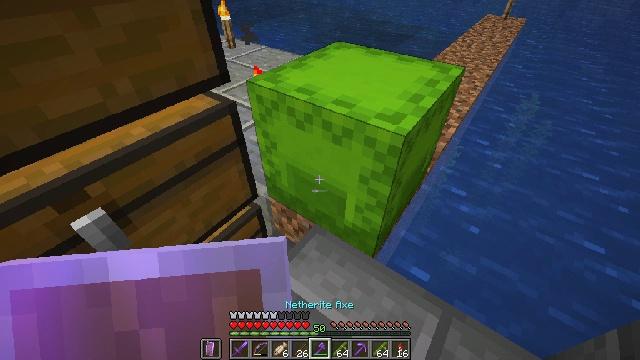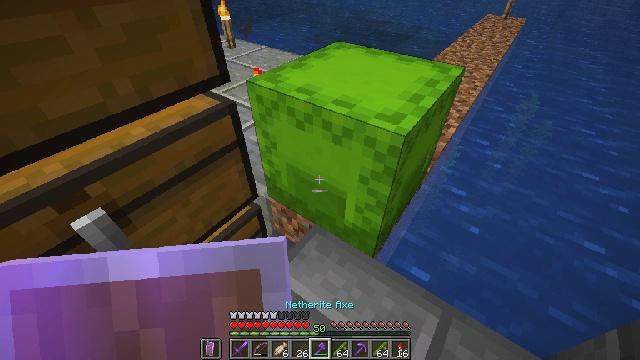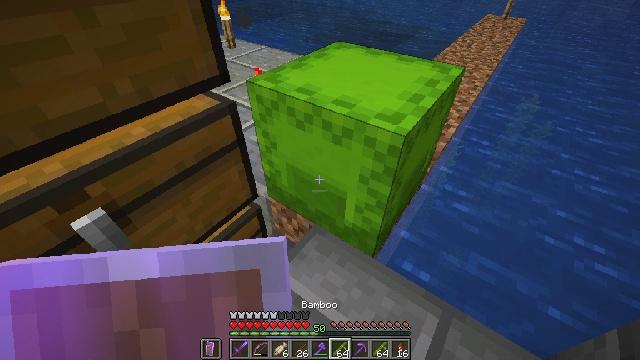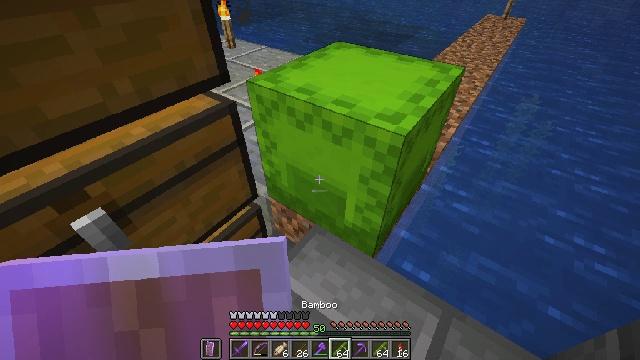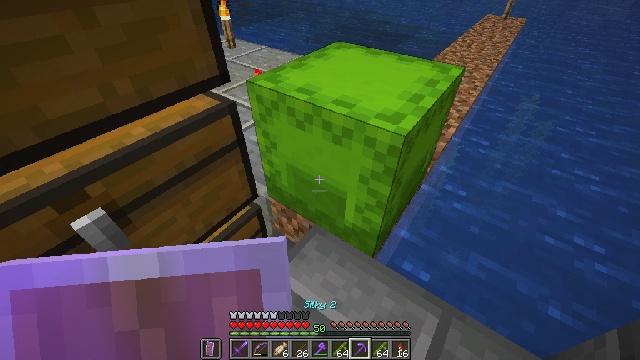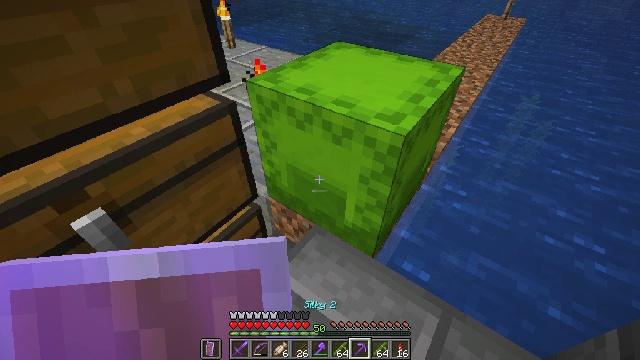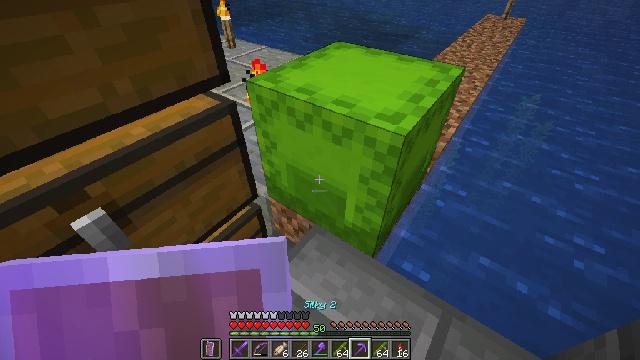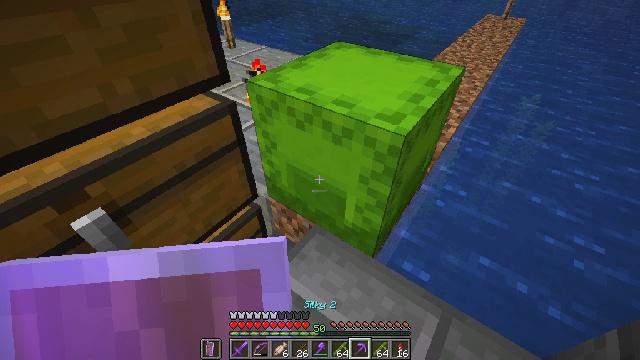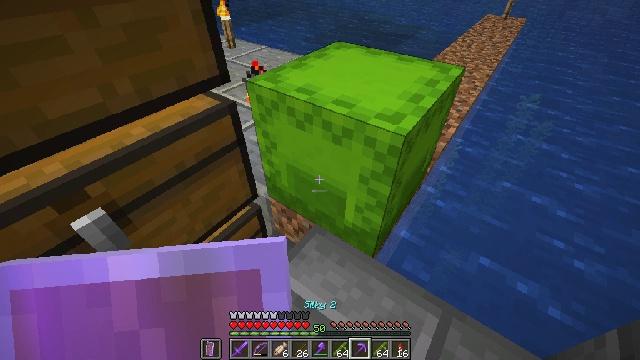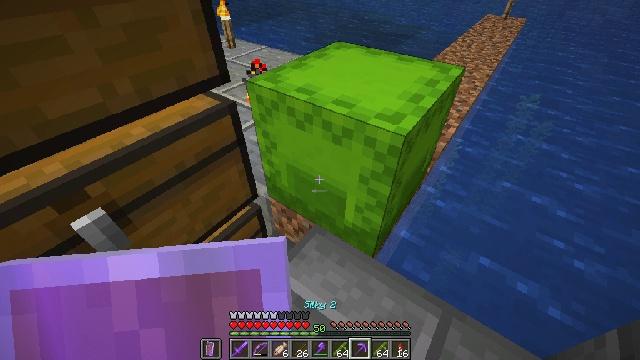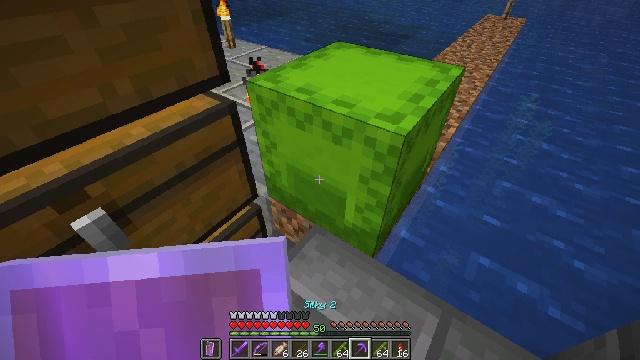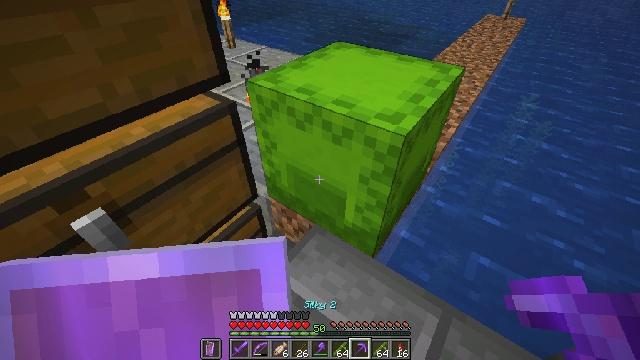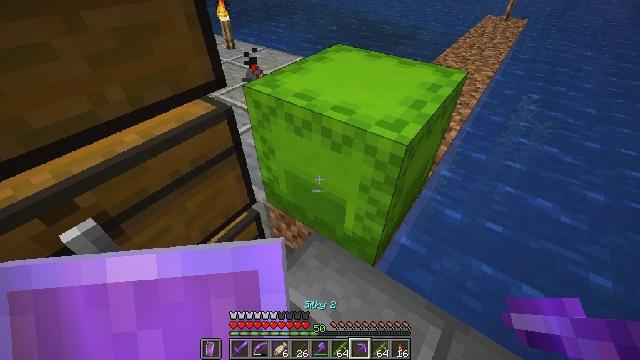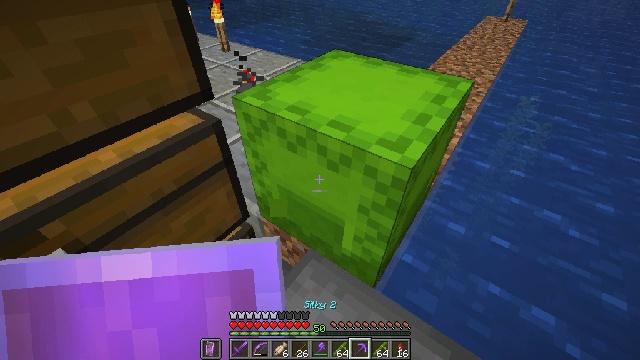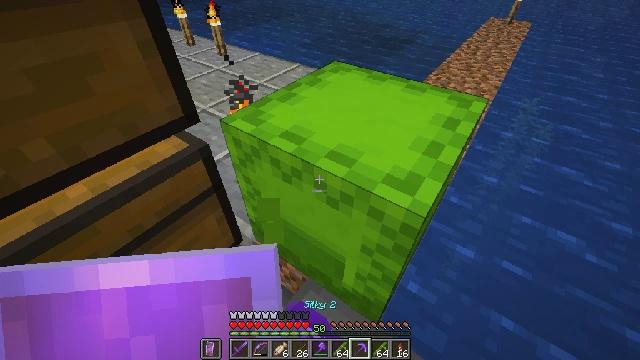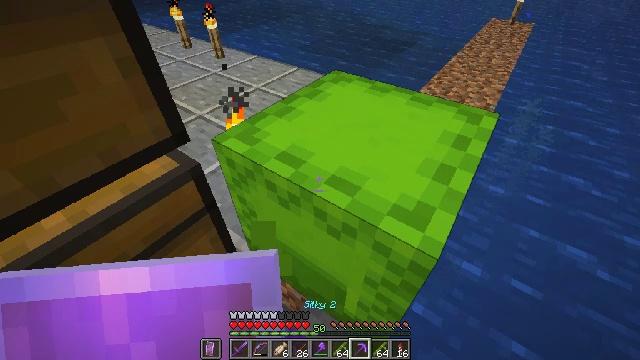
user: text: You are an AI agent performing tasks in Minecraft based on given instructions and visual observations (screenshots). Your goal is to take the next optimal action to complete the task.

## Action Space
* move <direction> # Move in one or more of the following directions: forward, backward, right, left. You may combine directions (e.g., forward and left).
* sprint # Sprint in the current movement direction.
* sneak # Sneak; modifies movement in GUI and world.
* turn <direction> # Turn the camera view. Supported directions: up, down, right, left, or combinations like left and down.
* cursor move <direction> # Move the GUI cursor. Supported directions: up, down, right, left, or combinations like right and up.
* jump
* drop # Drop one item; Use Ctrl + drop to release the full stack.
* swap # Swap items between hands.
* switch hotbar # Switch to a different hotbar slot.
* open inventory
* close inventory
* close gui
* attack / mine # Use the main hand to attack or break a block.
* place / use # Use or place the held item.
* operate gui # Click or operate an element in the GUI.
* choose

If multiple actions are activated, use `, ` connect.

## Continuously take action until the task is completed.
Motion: motion action
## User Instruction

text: Pick up the lime shulker box from the ground.
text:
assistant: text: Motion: no_op
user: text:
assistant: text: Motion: no_op
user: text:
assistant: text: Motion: no_op
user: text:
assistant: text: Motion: no_op
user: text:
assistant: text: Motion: no_op
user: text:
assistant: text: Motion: no_op
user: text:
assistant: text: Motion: no_op
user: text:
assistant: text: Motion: no_op
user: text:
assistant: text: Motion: no_op
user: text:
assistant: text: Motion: no_op
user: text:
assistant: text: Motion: no_op
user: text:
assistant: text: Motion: move forward
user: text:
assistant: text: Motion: move forward, attack / mine
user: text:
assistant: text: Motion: move forward, attack / mine
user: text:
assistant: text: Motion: move forward, attack / mine
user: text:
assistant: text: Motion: move forward, attack / mine
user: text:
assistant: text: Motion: move forward, attack / mine
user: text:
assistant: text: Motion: move forward
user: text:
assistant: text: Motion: move forward
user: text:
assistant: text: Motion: no_op
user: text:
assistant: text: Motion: no_op
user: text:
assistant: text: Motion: no_op